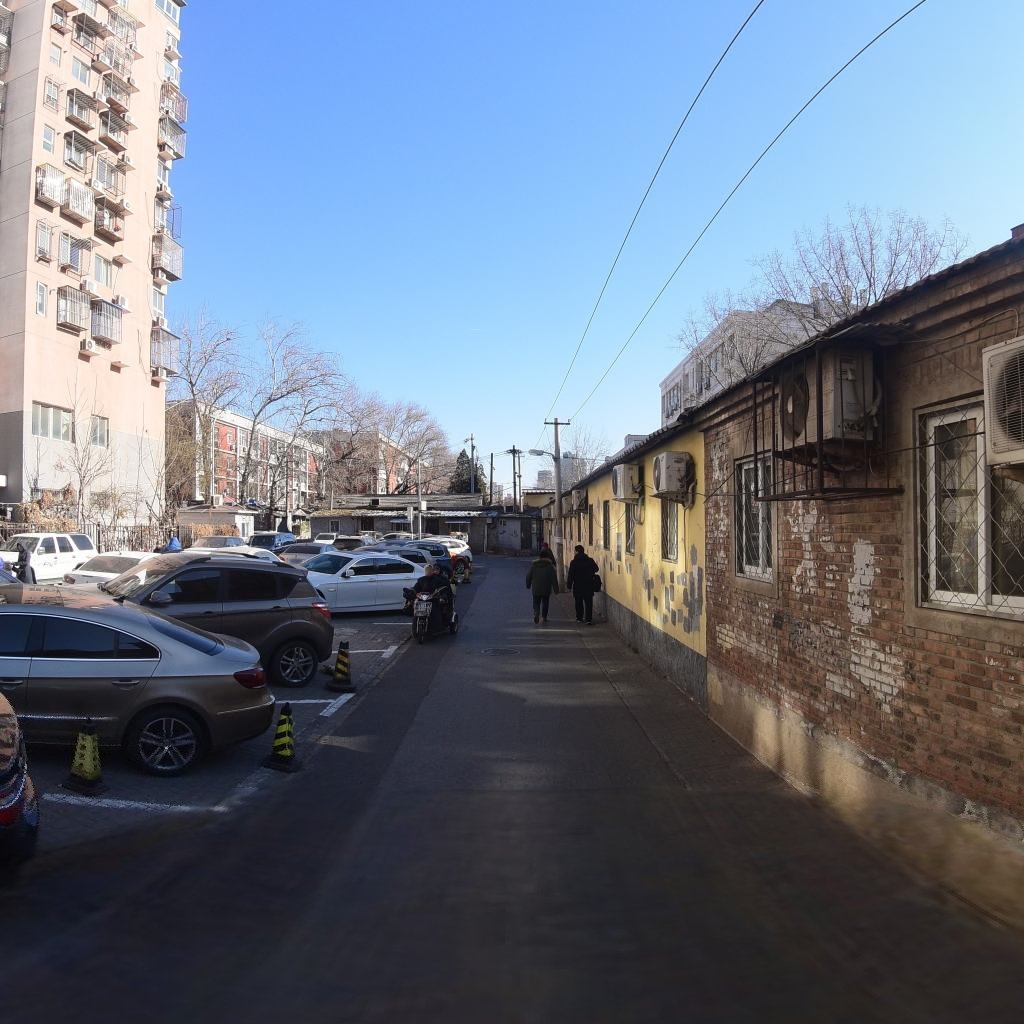
Region: Dongcheng
Road damage annotations: longitudinal crack, manhole cover